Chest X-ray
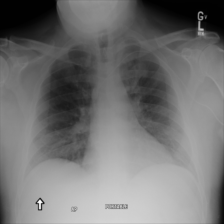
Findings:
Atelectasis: negative
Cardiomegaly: negative
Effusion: negative
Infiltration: negative
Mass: negative
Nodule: negative
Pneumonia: negative
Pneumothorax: negative
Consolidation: negative
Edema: negative
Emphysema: negative
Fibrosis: negative
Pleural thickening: negative
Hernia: negative